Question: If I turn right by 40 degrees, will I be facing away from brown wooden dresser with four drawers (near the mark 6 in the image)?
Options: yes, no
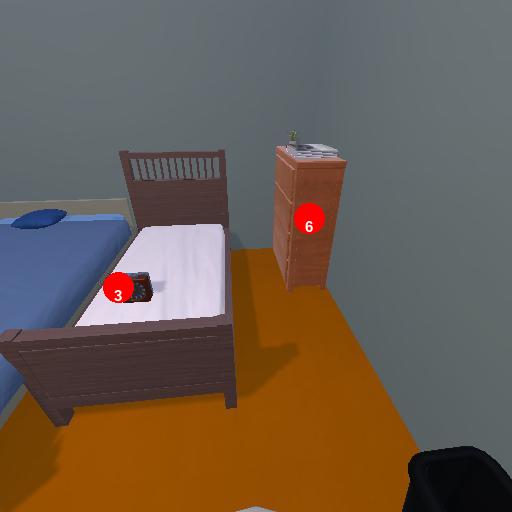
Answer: yes